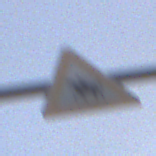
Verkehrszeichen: ReiterRechts
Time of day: SunriseSunset
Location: Outdoor (Beach)
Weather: Overcast
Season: NotSpecified
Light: Natural